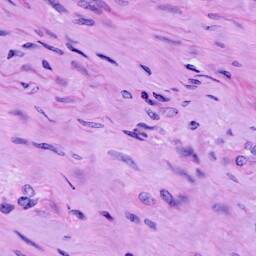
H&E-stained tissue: Cervix